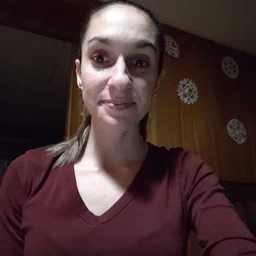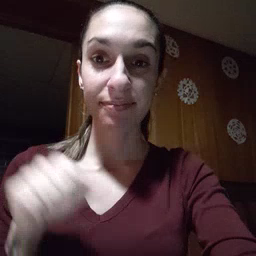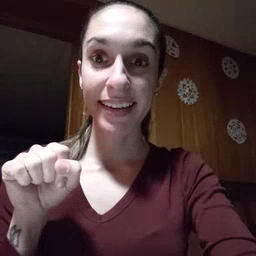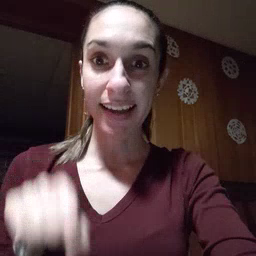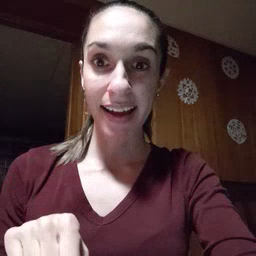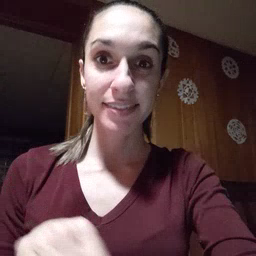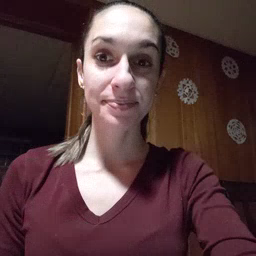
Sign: can